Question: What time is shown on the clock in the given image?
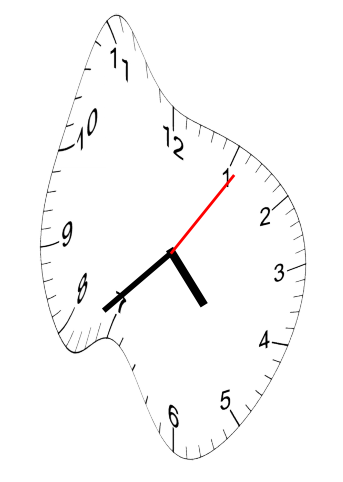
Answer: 04:38:06